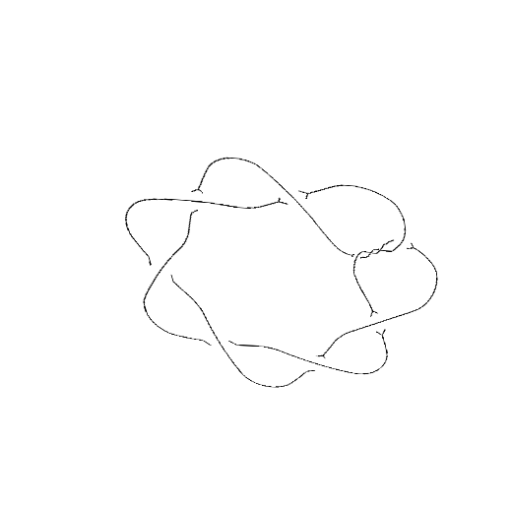
Crossing number: 10